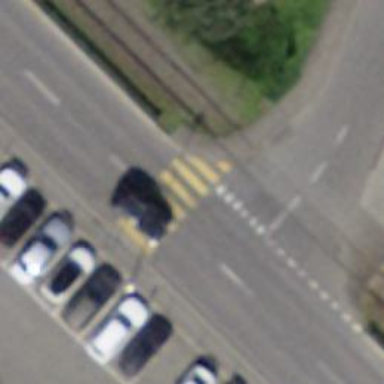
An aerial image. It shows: Zebra crossing on the road.